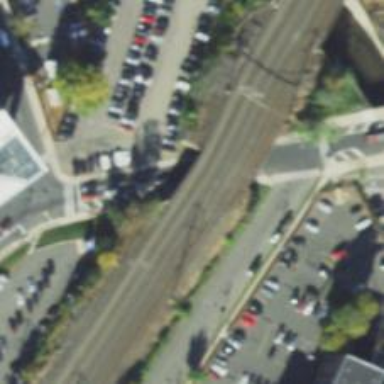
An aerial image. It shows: Bridge over electrified railway with contact line.